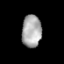
Tissue: prostate
Cell type: T cells
Senescence score: 0.2796
Nuclear area (px): 621
Mean DAPI intensity: 168.277